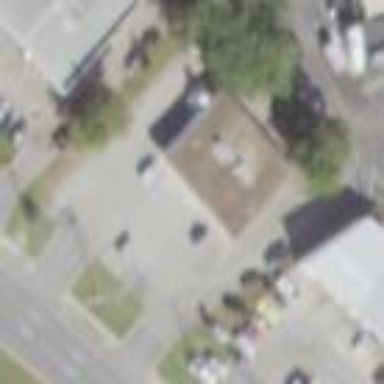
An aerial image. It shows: Retail area with swimming pool shop.